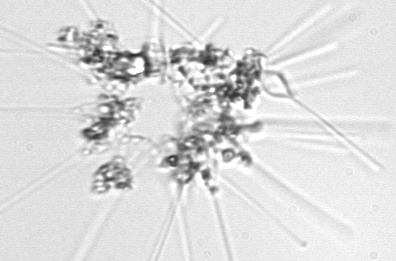
Label: Asterionellopsis_glacialis